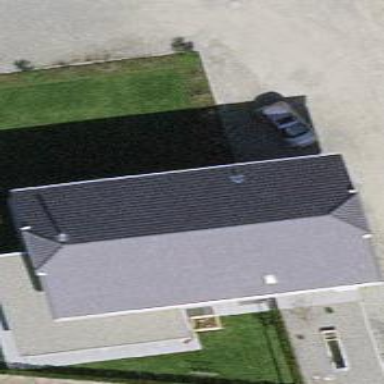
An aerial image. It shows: Building with tiled roof.